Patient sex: F
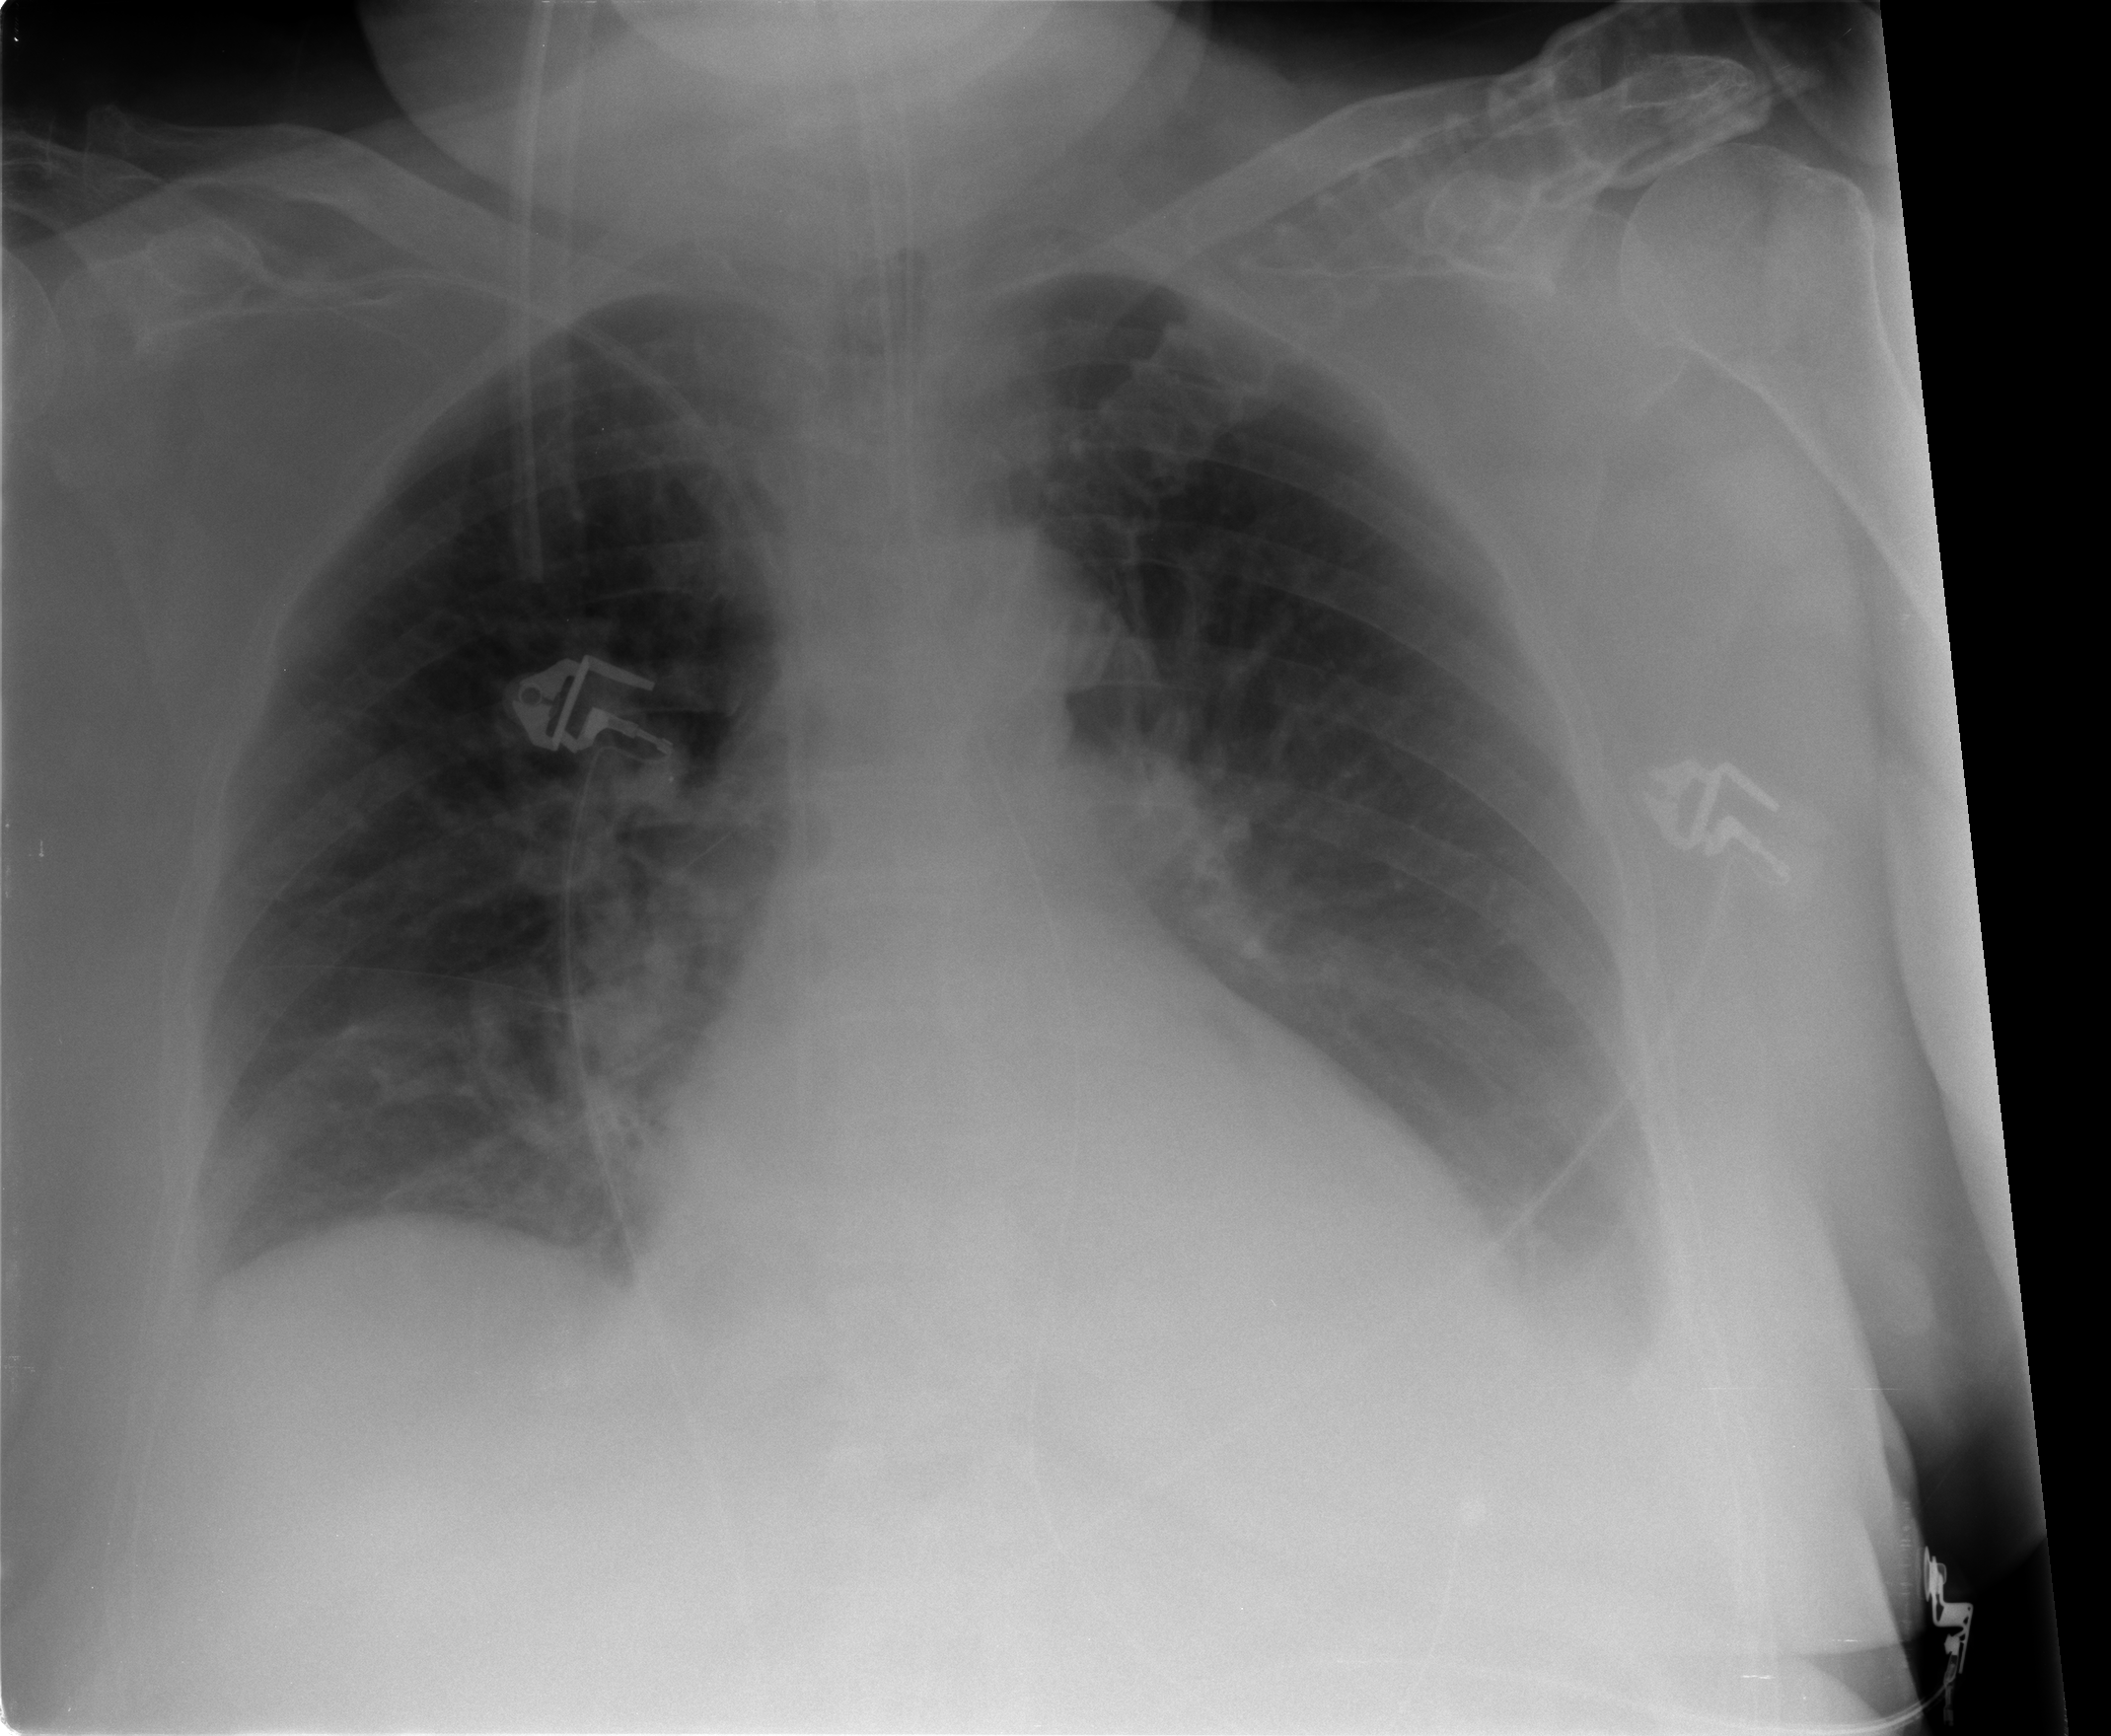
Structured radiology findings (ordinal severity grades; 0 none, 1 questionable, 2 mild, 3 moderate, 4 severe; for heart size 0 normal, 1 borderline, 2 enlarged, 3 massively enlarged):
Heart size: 0
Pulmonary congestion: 2
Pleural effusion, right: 1
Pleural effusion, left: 2
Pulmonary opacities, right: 1
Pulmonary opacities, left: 0
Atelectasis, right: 2
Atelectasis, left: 2